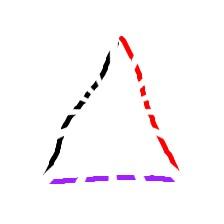
Shape: triangle